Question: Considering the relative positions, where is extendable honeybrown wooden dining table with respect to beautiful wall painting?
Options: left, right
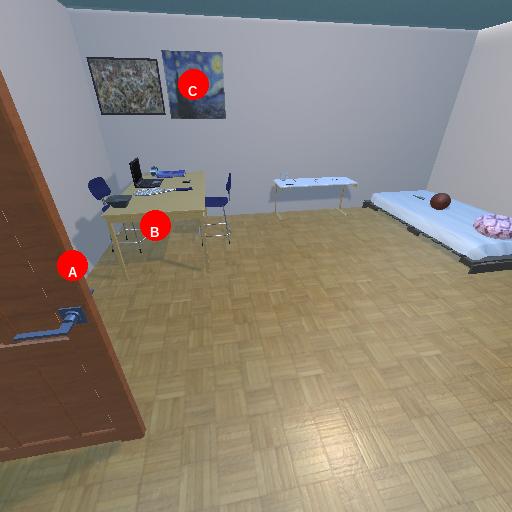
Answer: left